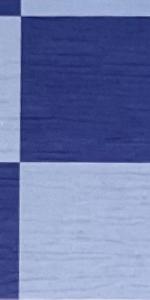
Label: Empty